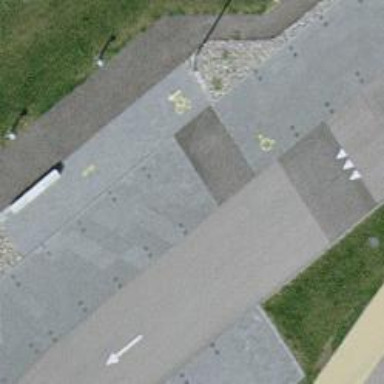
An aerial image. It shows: Kerb serving as barrier.